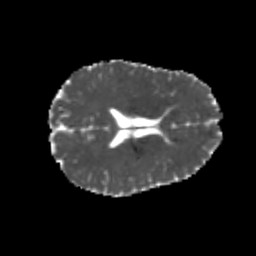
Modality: MD
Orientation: axial
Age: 22
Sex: female
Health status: healthy
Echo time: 0.074 s